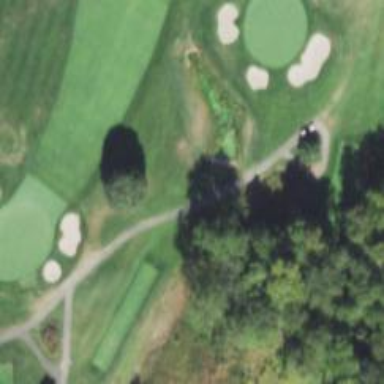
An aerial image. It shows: Pathway for golfing.